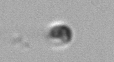
Label: nanoplankton_mix